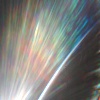
Label: sunburn